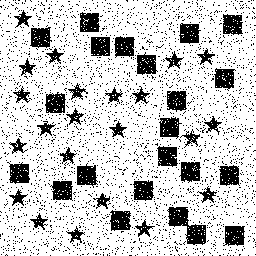
Squares: 22
Triangles: 0
Stars: 22
Total shapes: 44